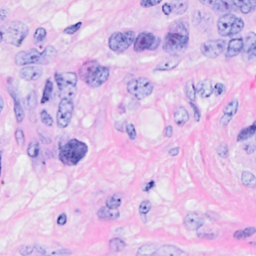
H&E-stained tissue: Breast